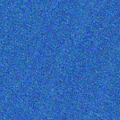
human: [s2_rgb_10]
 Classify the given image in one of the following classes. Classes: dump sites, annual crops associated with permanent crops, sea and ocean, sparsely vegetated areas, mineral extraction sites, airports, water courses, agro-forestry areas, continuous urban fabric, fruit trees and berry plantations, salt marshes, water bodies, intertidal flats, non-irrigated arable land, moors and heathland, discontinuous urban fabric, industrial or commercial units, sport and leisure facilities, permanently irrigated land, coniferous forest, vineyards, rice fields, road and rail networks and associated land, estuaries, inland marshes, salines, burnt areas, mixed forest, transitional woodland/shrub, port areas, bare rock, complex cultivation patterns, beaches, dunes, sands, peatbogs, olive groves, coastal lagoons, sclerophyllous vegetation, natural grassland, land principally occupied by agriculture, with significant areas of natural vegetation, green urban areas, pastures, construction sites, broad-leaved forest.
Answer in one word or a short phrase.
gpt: sea and ocean